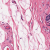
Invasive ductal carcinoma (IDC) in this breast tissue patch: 0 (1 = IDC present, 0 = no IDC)